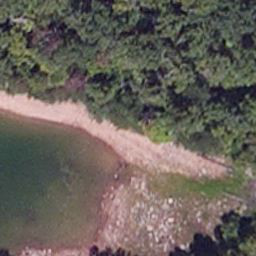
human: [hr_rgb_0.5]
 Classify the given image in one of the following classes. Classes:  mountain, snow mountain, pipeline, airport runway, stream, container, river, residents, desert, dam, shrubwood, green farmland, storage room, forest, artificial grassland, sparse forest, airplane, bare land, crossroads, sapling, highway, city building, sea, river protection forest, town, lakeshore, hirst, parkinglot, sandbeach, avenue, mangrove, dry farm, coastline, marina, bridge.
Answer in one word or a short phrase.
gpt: lakeshore